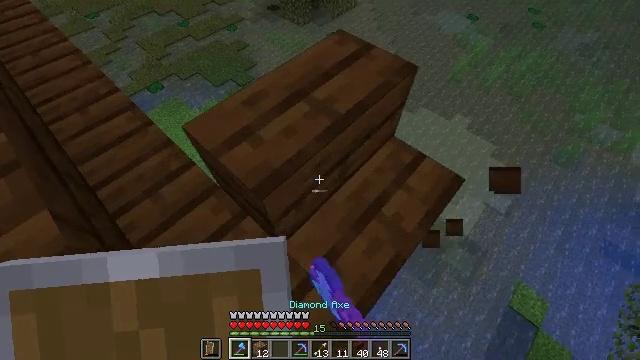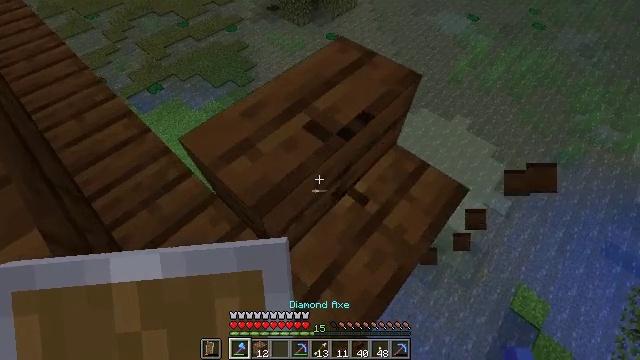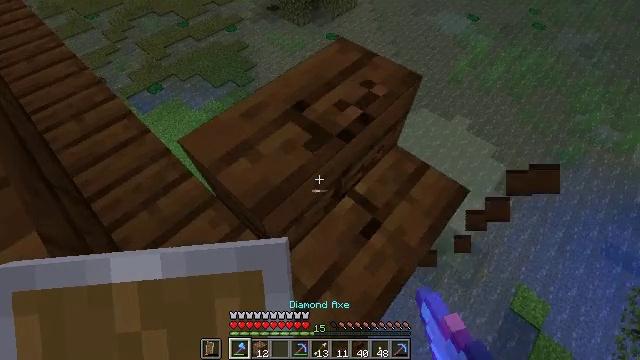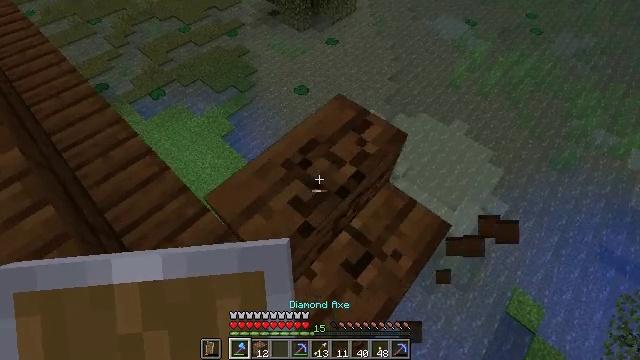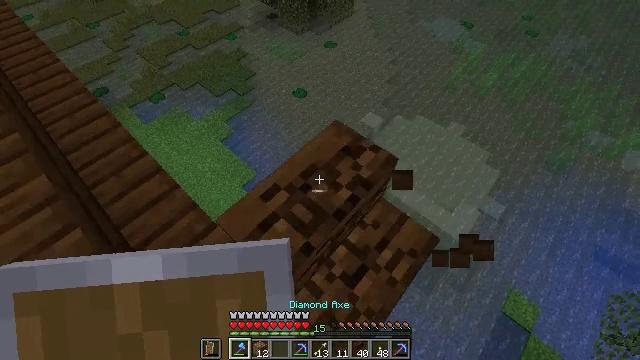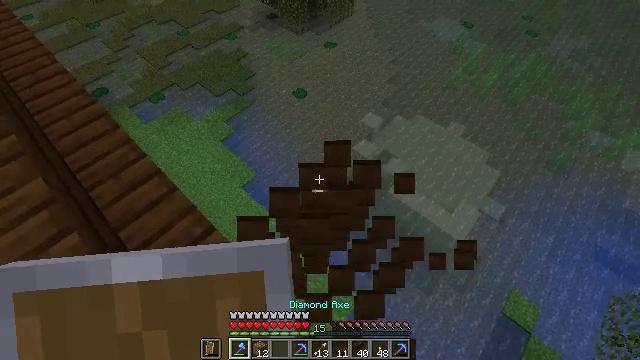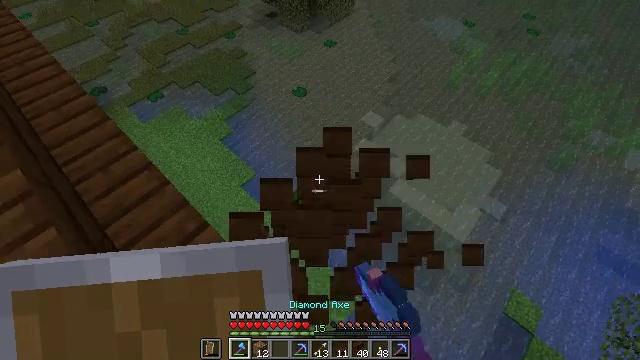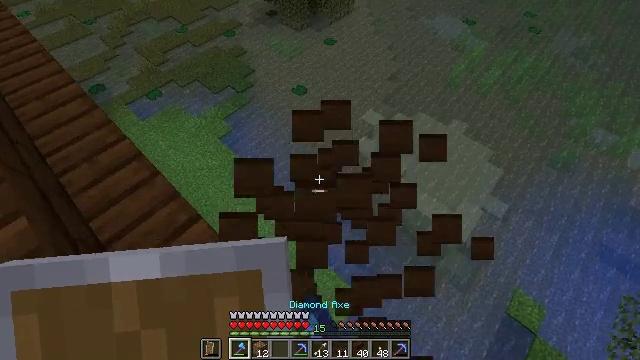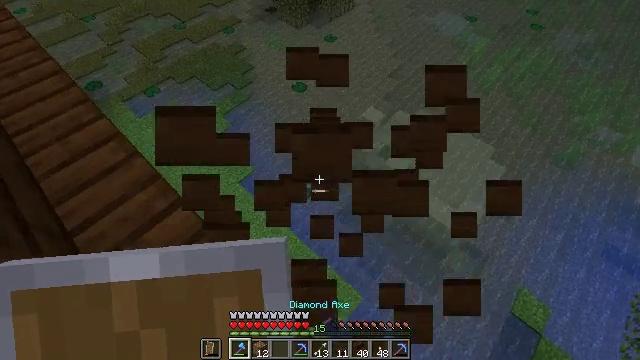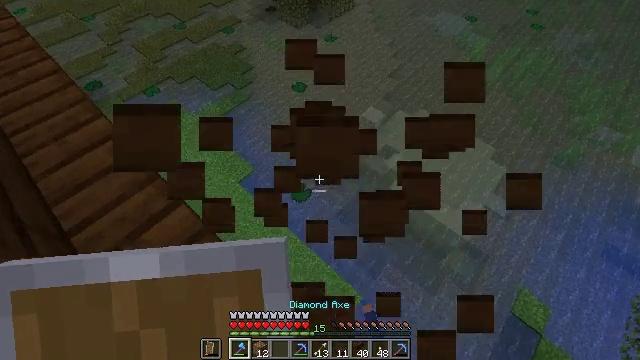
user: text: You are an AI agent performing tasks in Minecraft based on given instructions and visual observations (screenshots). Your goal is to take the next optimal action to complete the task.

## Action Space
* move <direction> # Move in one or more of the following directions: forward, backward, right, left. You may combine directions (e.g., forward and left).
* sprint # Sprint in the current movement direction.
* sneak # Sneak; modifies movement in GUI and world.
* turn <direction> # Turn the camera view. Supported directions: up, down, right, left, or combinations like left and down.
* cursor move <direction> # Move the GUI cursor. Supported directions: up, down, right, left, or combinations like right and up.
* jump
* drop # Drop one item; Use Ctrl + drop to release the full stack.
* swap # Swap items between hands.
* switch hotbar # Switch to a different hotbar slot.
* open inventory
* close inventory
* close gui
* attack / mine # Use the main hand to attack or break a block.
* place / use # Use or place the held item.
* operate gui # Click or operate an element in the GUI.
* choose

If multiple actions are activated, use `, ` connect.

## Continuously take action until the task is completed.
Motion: motion action
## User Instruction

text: Collect the dark oak stairs by mining.
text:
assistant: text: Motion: move forward, sneak, attack / mine
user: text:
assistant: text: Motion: move forward, sneak, attack / mine
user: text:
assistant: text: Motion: move forward, sneak, attack / mine
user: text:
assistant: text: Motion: sneak, attack / mine
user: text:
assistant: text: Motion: sneak, attack / mine
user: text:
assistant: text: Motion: sneak, attack / mine
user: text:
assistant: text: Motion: sneak, attack / mine
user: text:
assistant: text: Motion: sneak, attack / mine
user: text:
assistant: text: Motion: sneak, attack / mine
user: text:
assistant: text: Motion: sneak, attack / mine